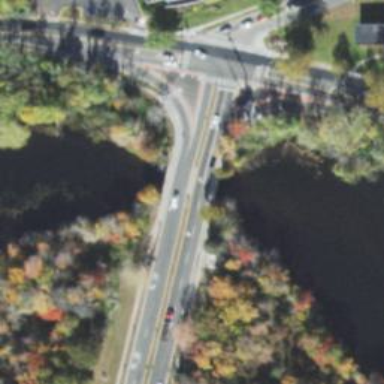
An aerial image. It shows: Trunk highway bridge with asphalt surface.